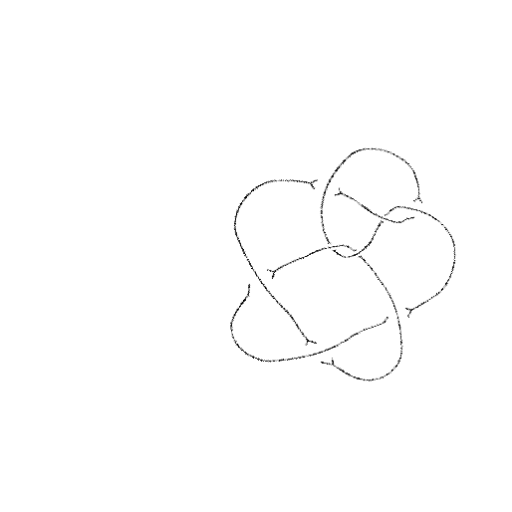
Crossing number: 8